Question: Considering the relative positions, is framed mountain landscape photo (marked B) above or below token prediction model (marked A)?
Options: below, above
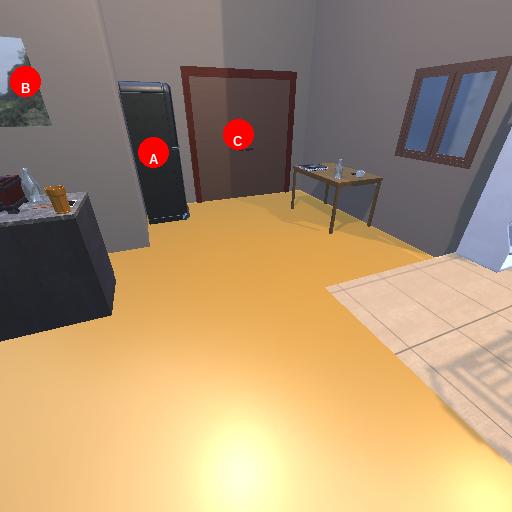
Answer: below